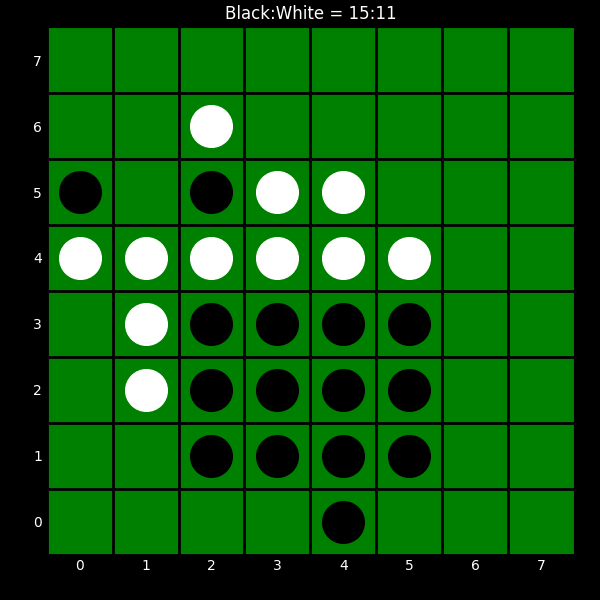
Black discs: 15
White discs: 11